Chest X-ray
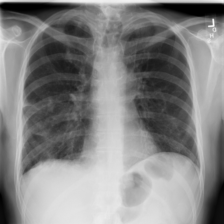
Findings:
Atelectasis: negative
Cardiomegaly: negative
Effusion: negative
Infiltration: positive
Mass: negative
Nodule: negative
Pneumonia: negative
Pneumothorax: negative
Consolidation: negative
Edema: negative
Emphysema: negative
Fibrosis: negative
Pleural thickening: positive
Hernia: negative